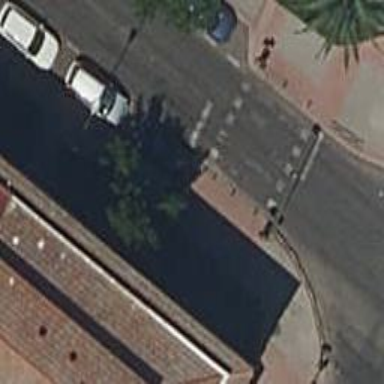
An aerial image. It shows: Marked crossing on footway. The crossing has visible markings.